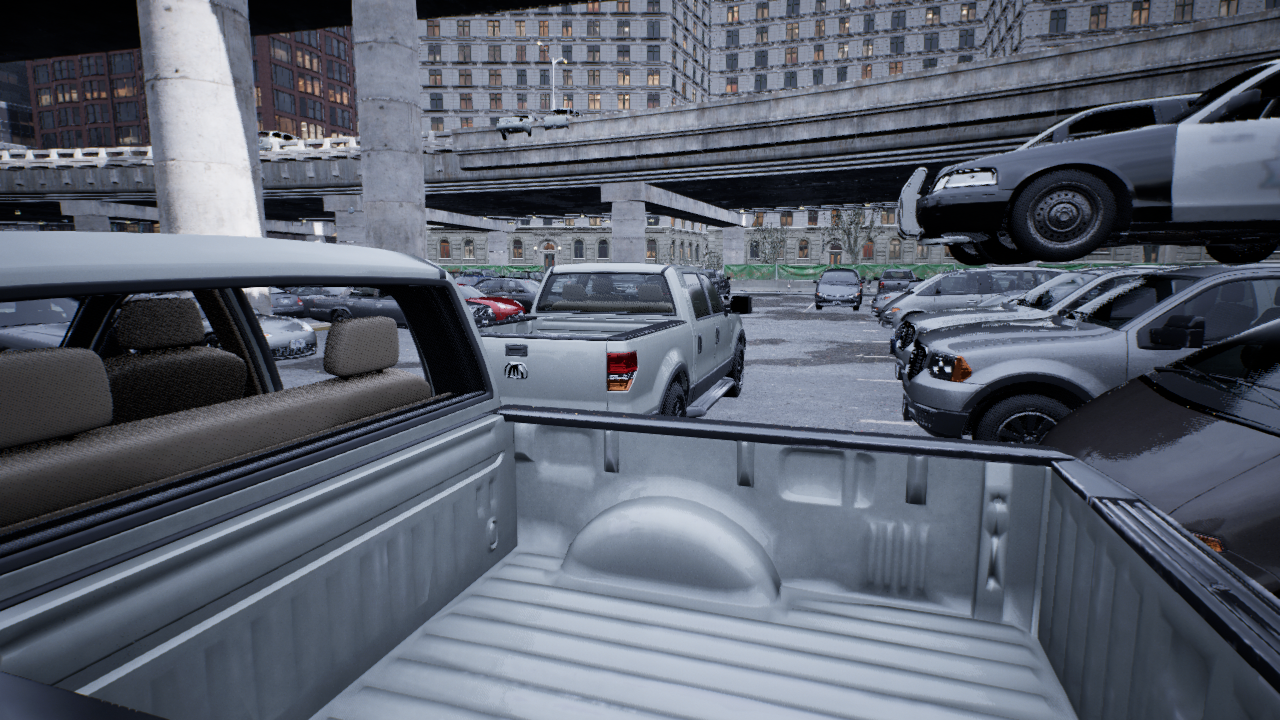
Venue: arterial
Lighting: overcast
Vehicle rig: pickup